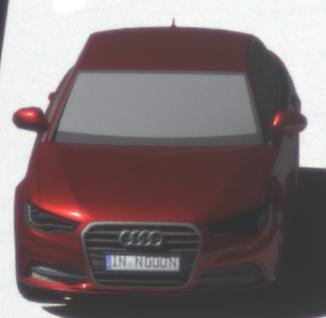
Make: Audi
Model: A6 2.0 TFSI
Detailed model: A6 (C7) Limousine
Model produced from: 2011/10
Model produced until: 2014/09
Doors: 4
Color: red
Road condition: dry road
Daytime: midday
Contrast: high contrast